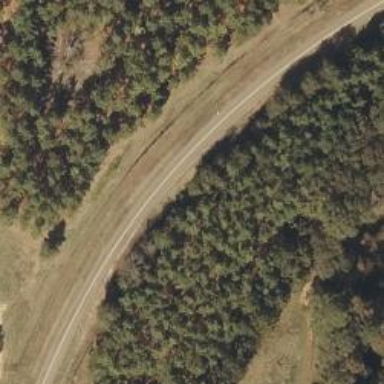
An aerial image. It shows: Unclassified road.